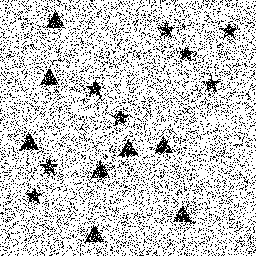
Squares: 0
Triangles: 8
Stars: 8
Total shapes: 16